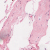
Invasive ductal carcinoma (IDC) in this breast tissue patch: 0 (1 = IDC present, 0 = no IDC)